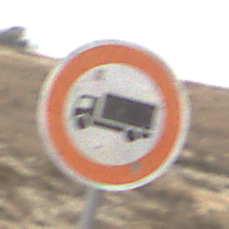
Verkehrszeichen: VerbotFuerKraftfahrzeugeUeberDreiKommaFuenfTonnen
Umgebung: Outdoor, Nature
Tageszeit: MorningAfternoon
Wetter: Overcast
Licht: Natural
Jahreszeit: NotSpecified
Kontrast: LowContrast